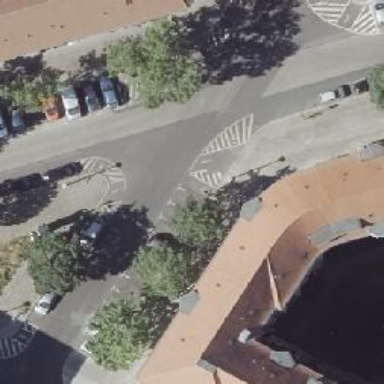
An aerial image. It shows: Unmarked crossing on the road.